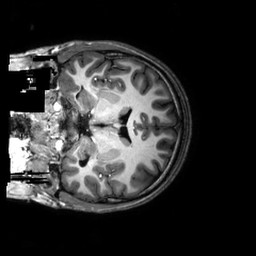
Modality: T1w
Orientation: coronal
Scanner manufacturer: philips
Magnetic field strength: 3 T
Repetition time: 0.0096 s
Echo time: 0.0046 s